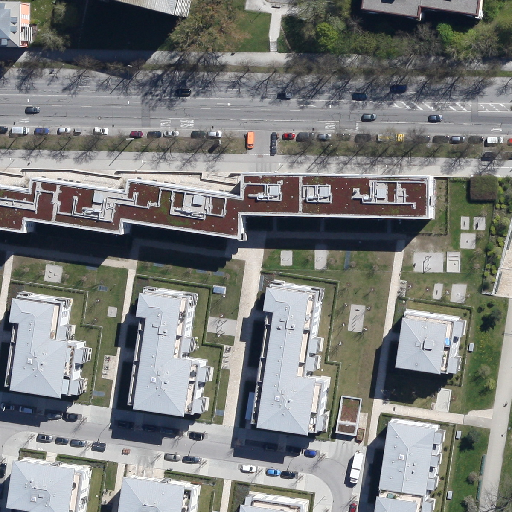
Referring expression: road